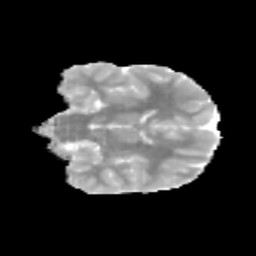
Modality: MD
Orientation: coronal
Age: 11
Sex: male
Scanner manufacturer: siemens
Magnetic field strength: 3 T
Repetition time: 3.8 s
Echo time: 0.07 s